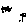
Label: hexagon